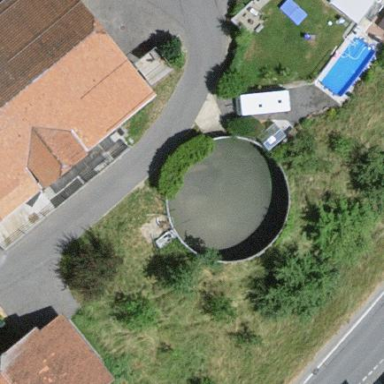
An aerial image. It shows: Slurry tank building.